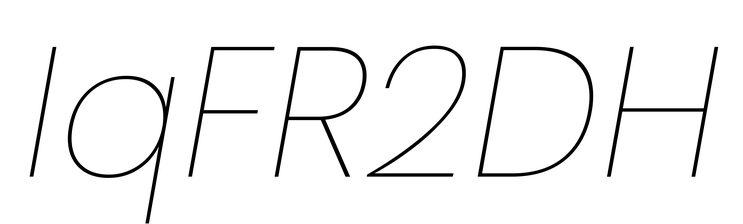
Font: Poppins-ThinItalic